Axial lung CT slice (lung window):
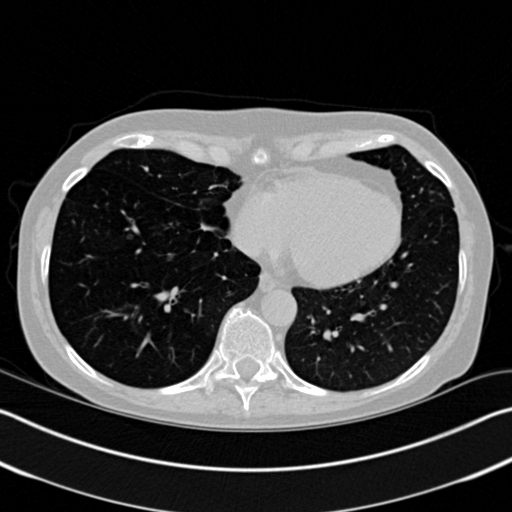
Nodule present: no